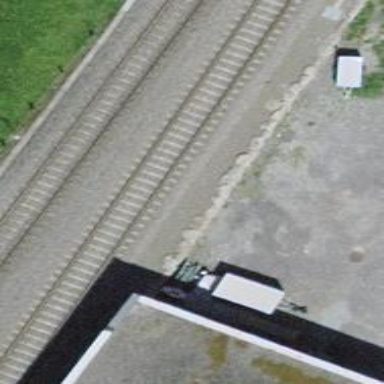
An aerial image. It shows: Railway buffer stop.